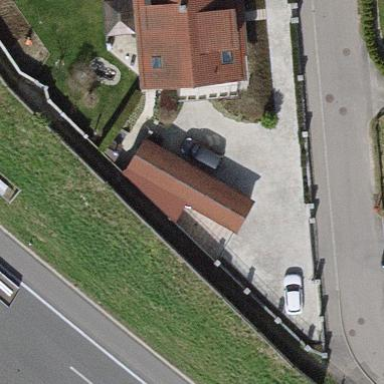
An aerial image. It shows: Garage building.